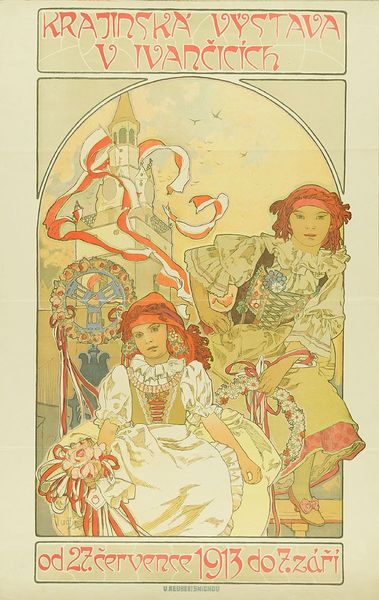
Titel: Krajinská Výstava v Ivancicích
Künstler: Alfons Mucha
Standort: Hamburg
Institution: Museum für Kunst und Gewerbe Hamburg
Schlagwörter: blumen, schloss, figur, turm, kopfbedeckung, jugendstil, burg, lithographie, lithografie, plakat, kranz, tracht, art nouveau, palais, stile liberty, volkstracht, stile floreale, blüte, mädchen, ausstellungsplakate, farblithografie, strauß